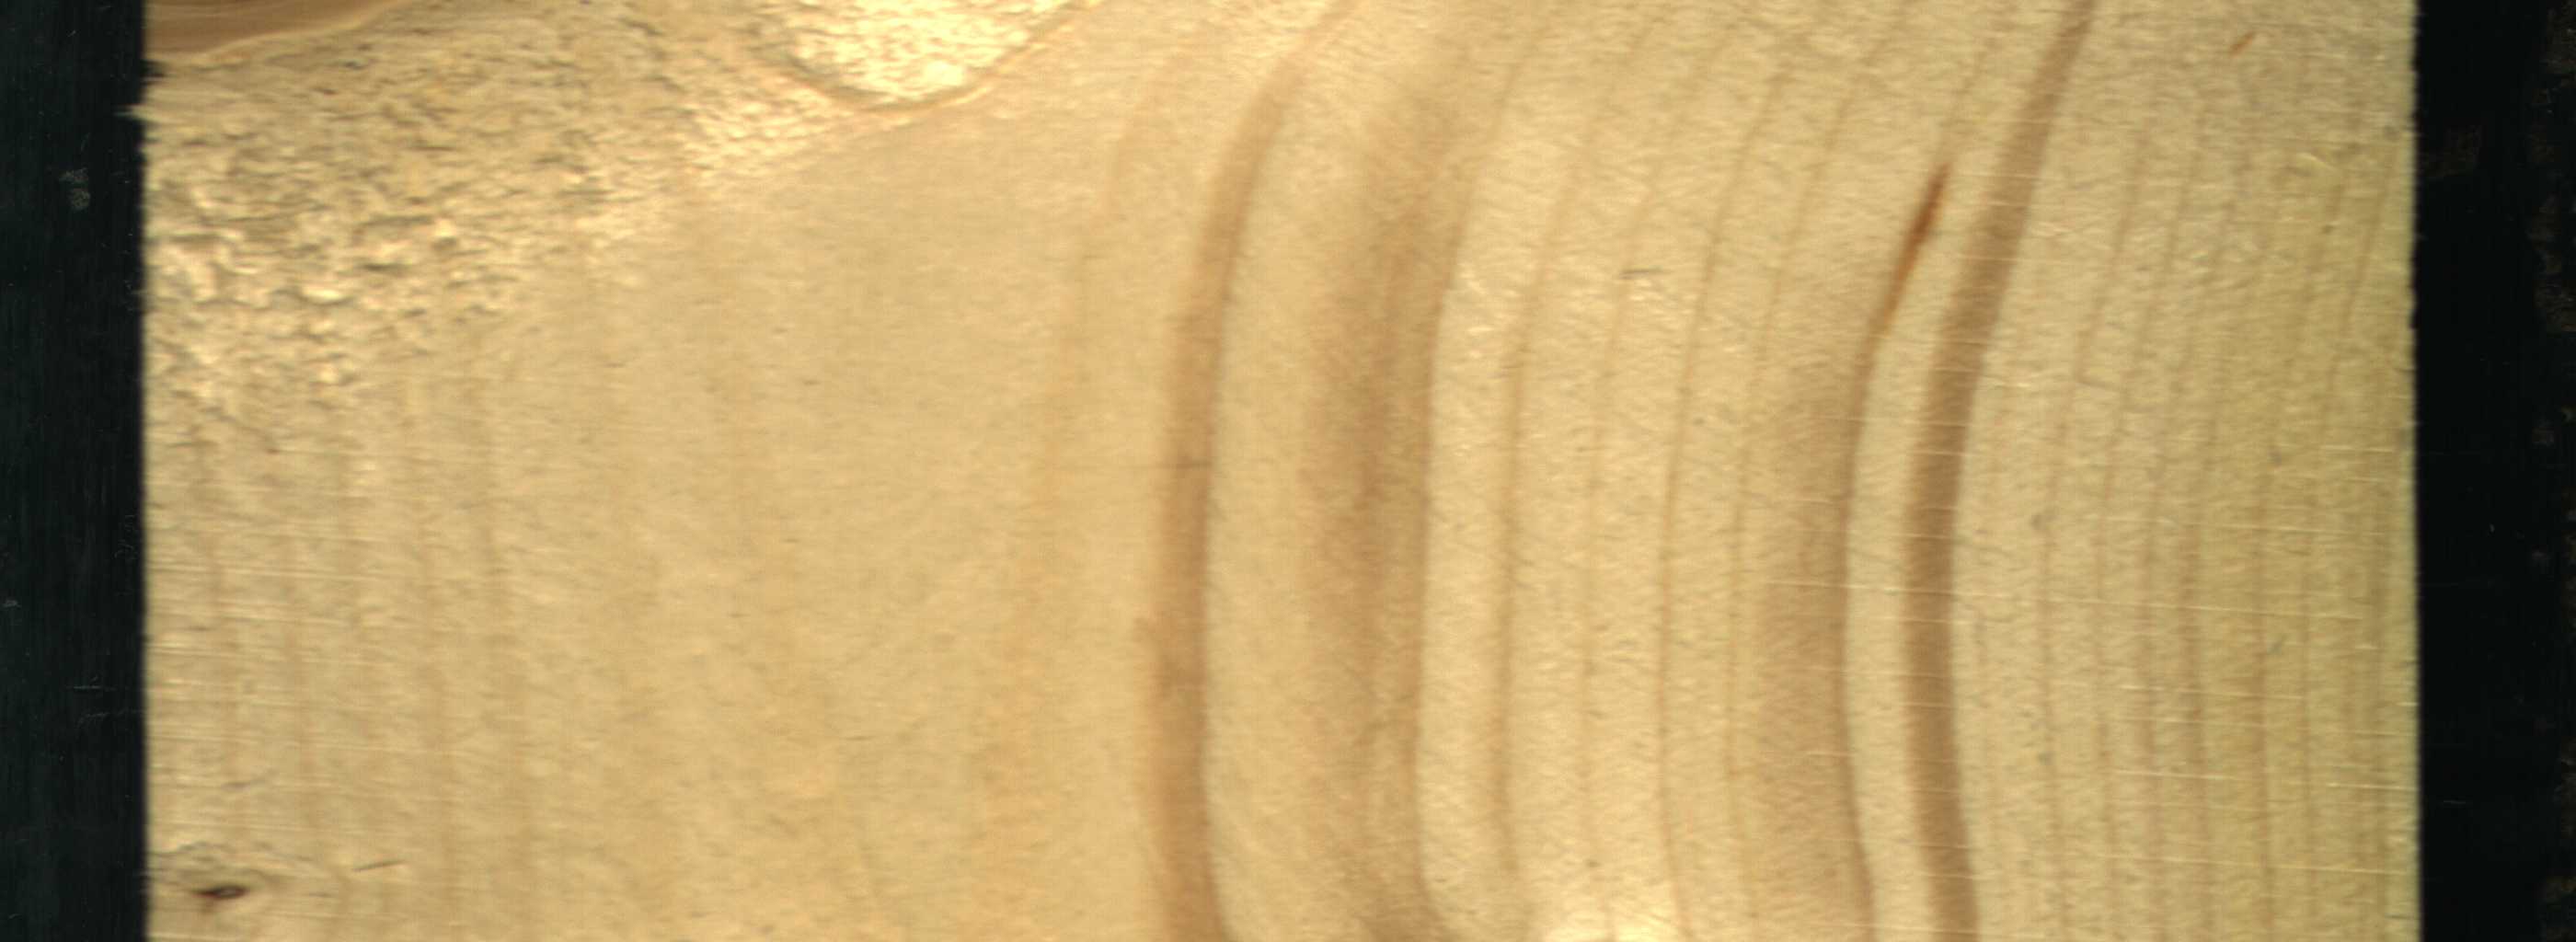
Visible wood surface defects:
resin
Live_Knot